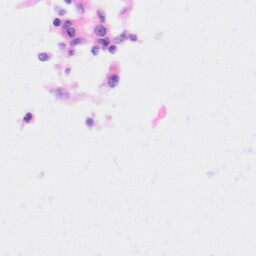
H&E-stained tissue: Kidney